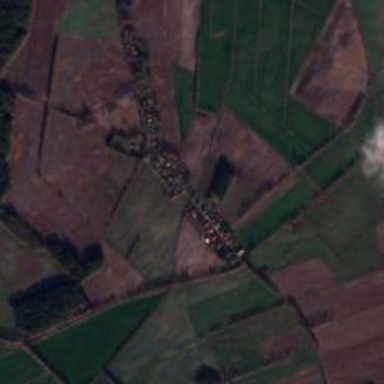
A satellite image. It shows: Village.